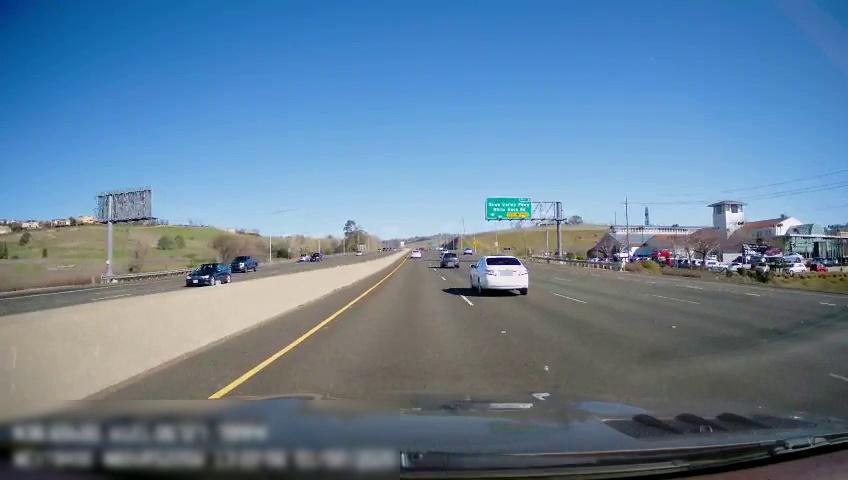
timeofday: Day
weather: Sunny
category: Drivable Space
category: Drivable Space
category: Vehicles | SUV
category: Vehicles | Car
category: Vehicles | SUV
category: Vehicles | SUV
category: Vehicles | Car
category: Vehicles | Car
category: Vehicles | SUV
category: Vehicles | SUV
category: Lanes | Current Lane
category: Lanes | Current Lane
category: Lanes | Alternate Lane
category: Lanes | Alternate Lane
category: Lanes | Alternate Lane
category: Lanes | Alternate Lane
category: Lanes | Opposite Lane
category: Lanes | Opposite Lane
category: Traffic | Signs